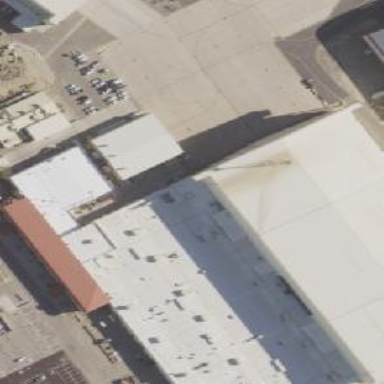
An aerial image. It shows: Hangar building at airport.